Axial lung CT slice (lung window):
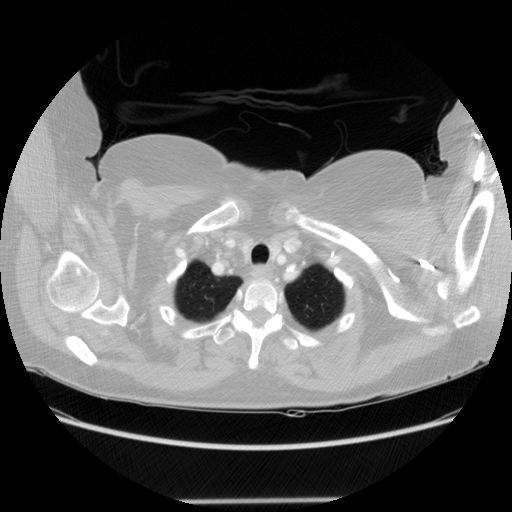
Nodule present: no